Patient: sex F, age 80
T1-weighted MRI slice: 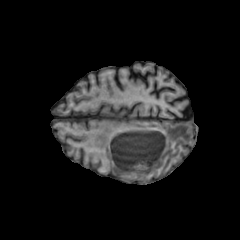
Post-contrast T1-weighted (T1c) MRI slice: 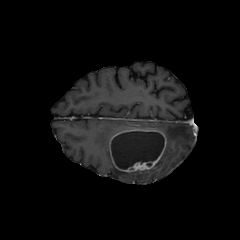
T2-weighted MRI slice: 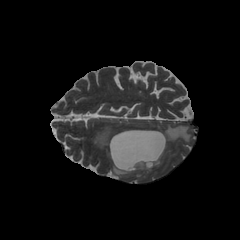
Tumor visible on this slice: yes
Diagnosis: Glioblastoma, IDH-wildtype
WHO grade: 4